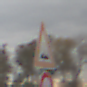
Verkehrszeichen: UnebeneFahrbahn
Zusatzzeichen unten: Ueberholverbot
Umgebung: Outdoor, Nature
Tageszeit: MorningAfternoon
Wetter: Overcast
Licht: Natural
Jahreszeit: NotSpecified
Kontrast: LowContrast